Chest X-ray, PA view. Patient: 54 years old, sex M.
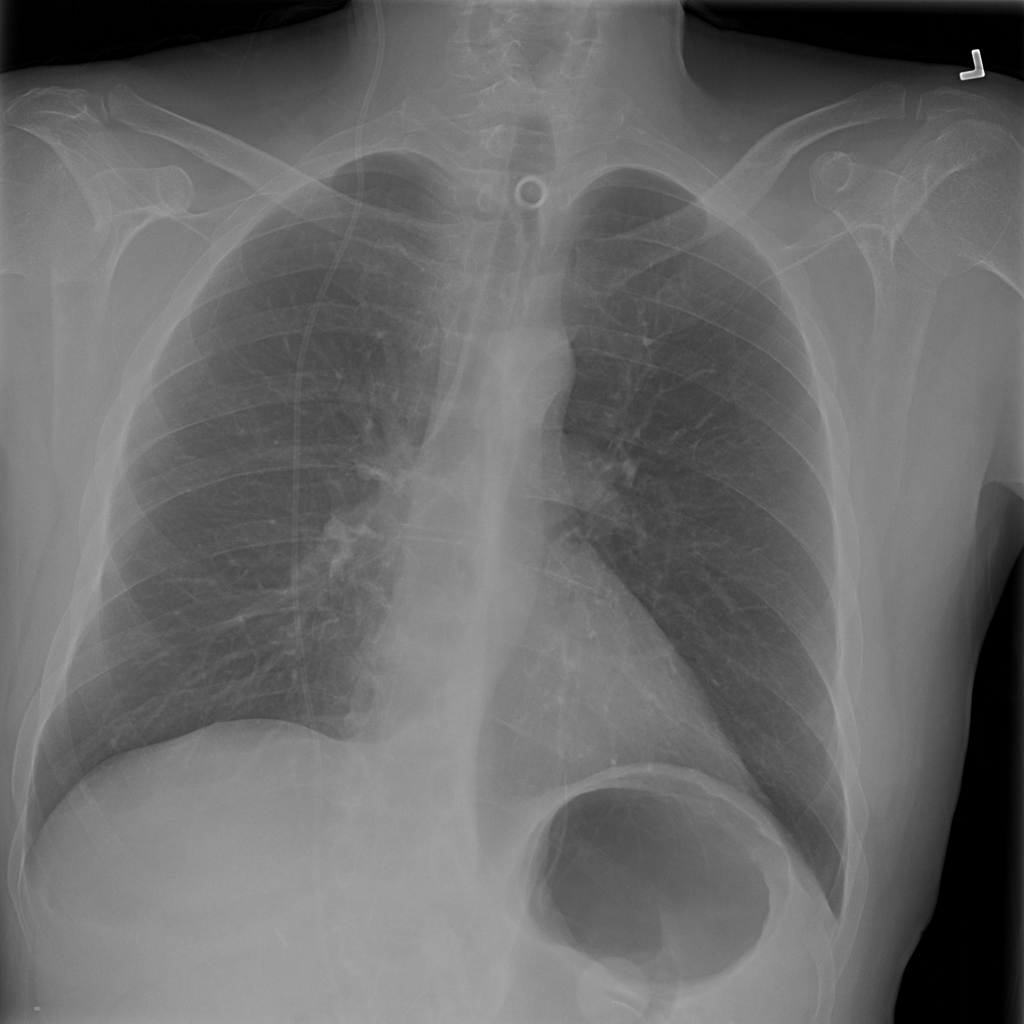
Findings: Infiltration